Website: lowes
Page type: billing-address
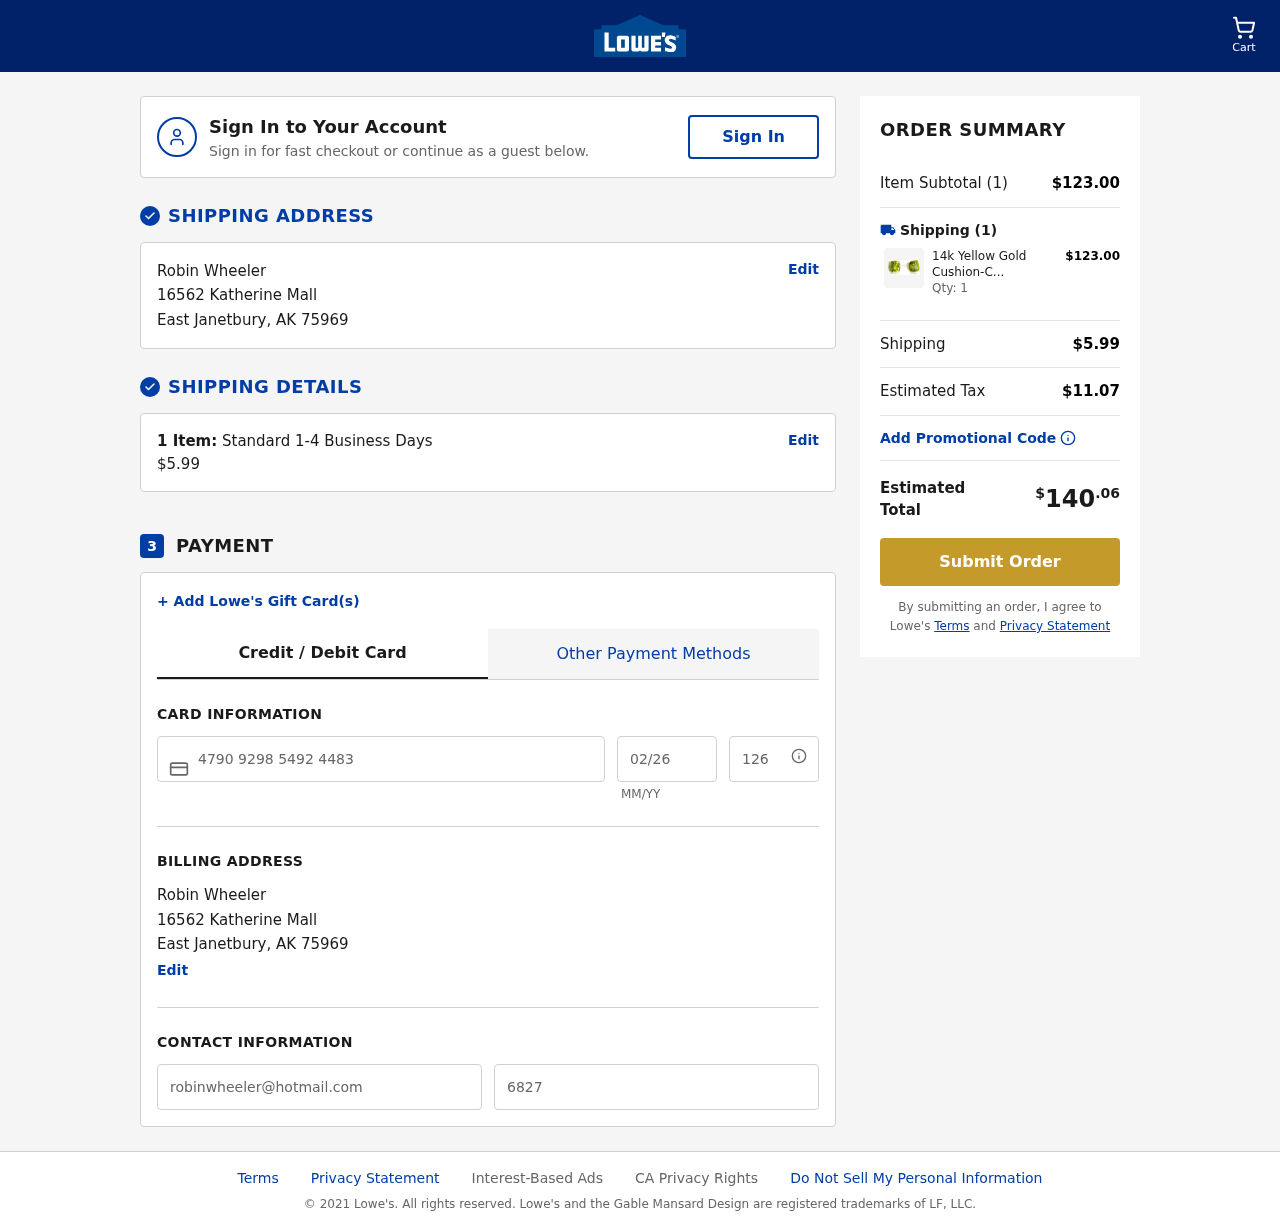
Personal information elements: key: PII_CARD_CVV
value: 126
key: PII_CARD_EXPIRY
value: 02/26
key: PII_CARD_NUMBER
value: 4790 9298 5492 4483
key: PII_CITY
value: East Janetbury
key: PII_EMAIL
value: robinwheeler@hotmail.com
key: PII_FULLNAME
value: Robin Wheeler
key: PII_PHONE
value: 6827565379
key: PII_POSTCODE
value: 75969
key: PII_STATE_ABBR
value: AK
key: PII_STREET
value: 16562 Katherine Mall
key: PII_FULLNAME2
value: Robin Wheeler
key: PII_CITY2
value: East Janetbury
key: PII_STATE_ABBR2
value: AK
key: PII_POSTCODE_FULL
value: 75969
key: PII_POSTCODE_NUMERIC
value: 75969
Product elements: key: PRODUCT1_NAME
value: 14k Yellow Gold Cushion-Cut Checkerboard Peridot Stud Earrings (8mm)
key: PRODUCT1_PRICE
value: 123
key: PRODUCT1_QUANTITY
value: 1
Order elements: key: ORDER_NUM_ITEMS
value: Cart
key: ORDER_NUM_ITEMS
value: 1 Item:
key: ORDER_NUM_ITEMS
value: Item Subtotal (1)
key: ORDER_SHIPPING_COST
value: $5.99
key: ORDER_SUBTOTAL
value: $123.00
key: ORDER_TAX
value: $11.07
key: ORDER_TOTAL
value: $140.06